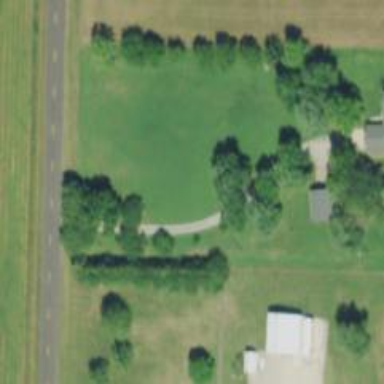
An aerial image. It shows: Driveway leading to service road.